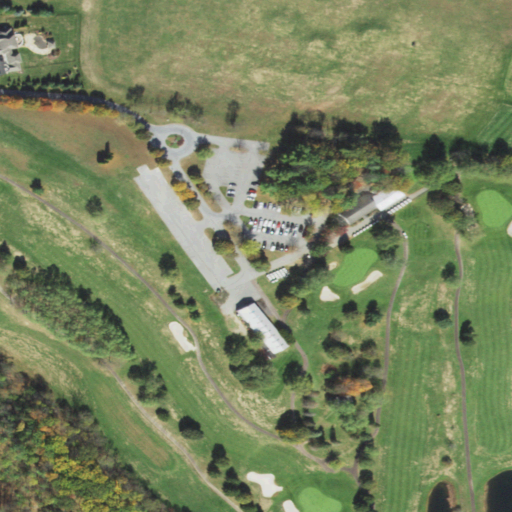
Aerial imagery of mountain in Pennsylvania named Klein Hill containing open development, medium intensity development, low intensity development, and high intensity development